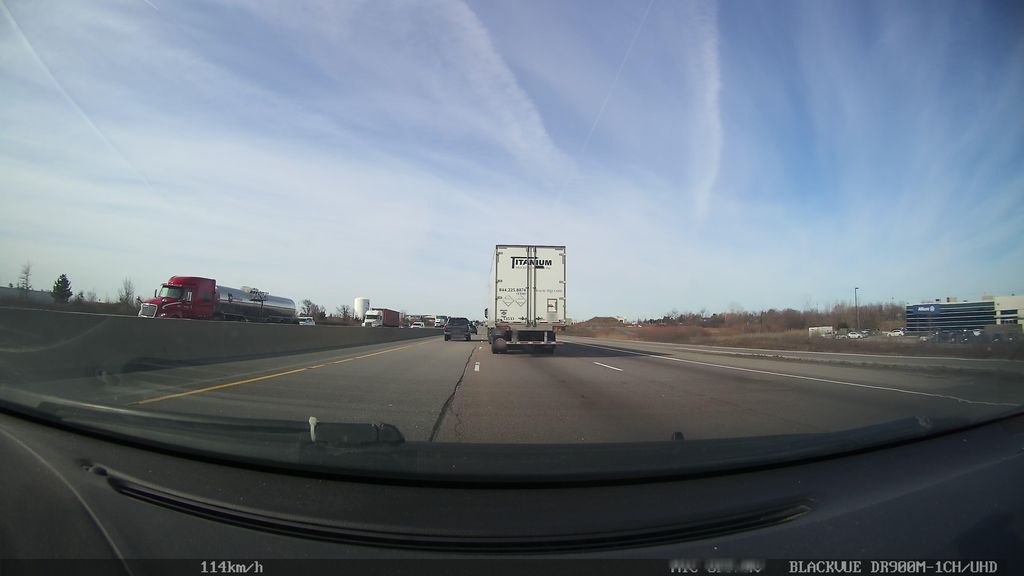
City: kitchener-waterloo